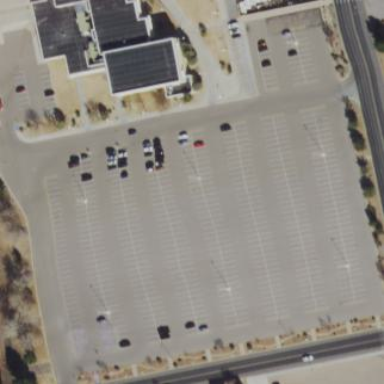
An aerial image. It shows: Parking area with dirt surface.